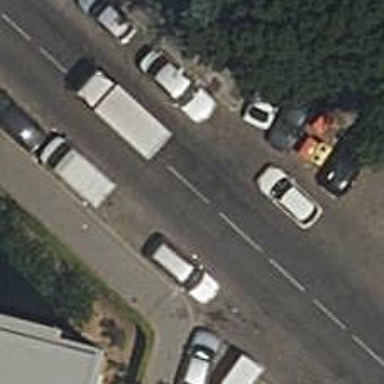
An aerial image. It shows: Zebra crossing on footway.